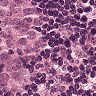
Metastatic tissue present: yes